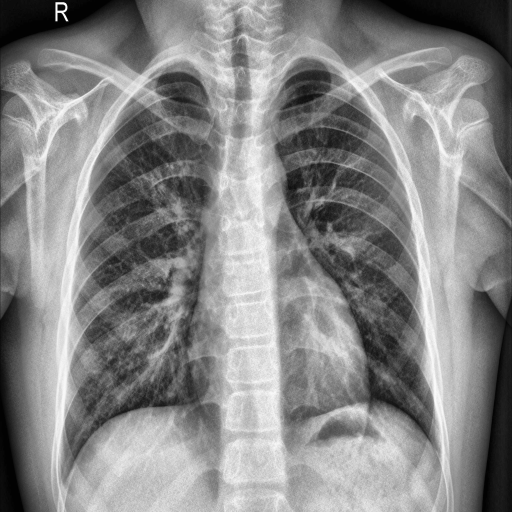
Finding: NORMAL